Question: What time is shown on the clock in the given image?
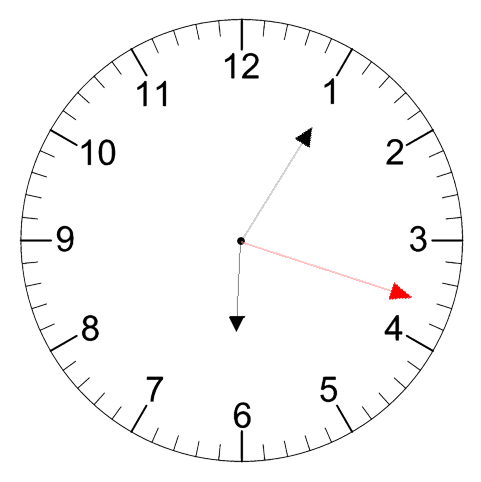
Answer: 06:05:18